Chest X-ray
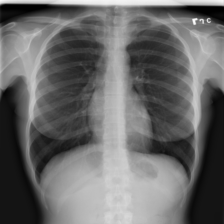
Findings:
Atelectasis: negative
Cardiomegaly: negative
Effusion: negative
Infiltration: negative
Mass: negative
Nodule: negative
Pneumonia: negative
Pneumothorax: negative
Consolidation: negative
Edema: negative
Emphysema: negative
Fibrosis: negative
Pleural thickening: negative
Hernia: negative